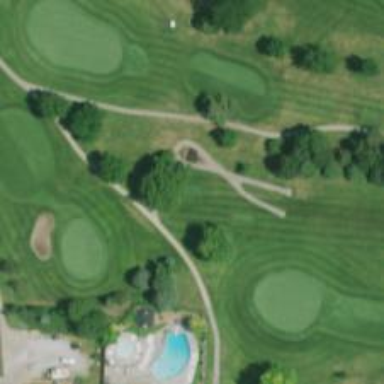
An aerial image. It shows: Golf tee on grassy land.